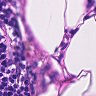
Metastatic tissue present: no